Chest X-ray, PA view. Patient: 47 years old, sex M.
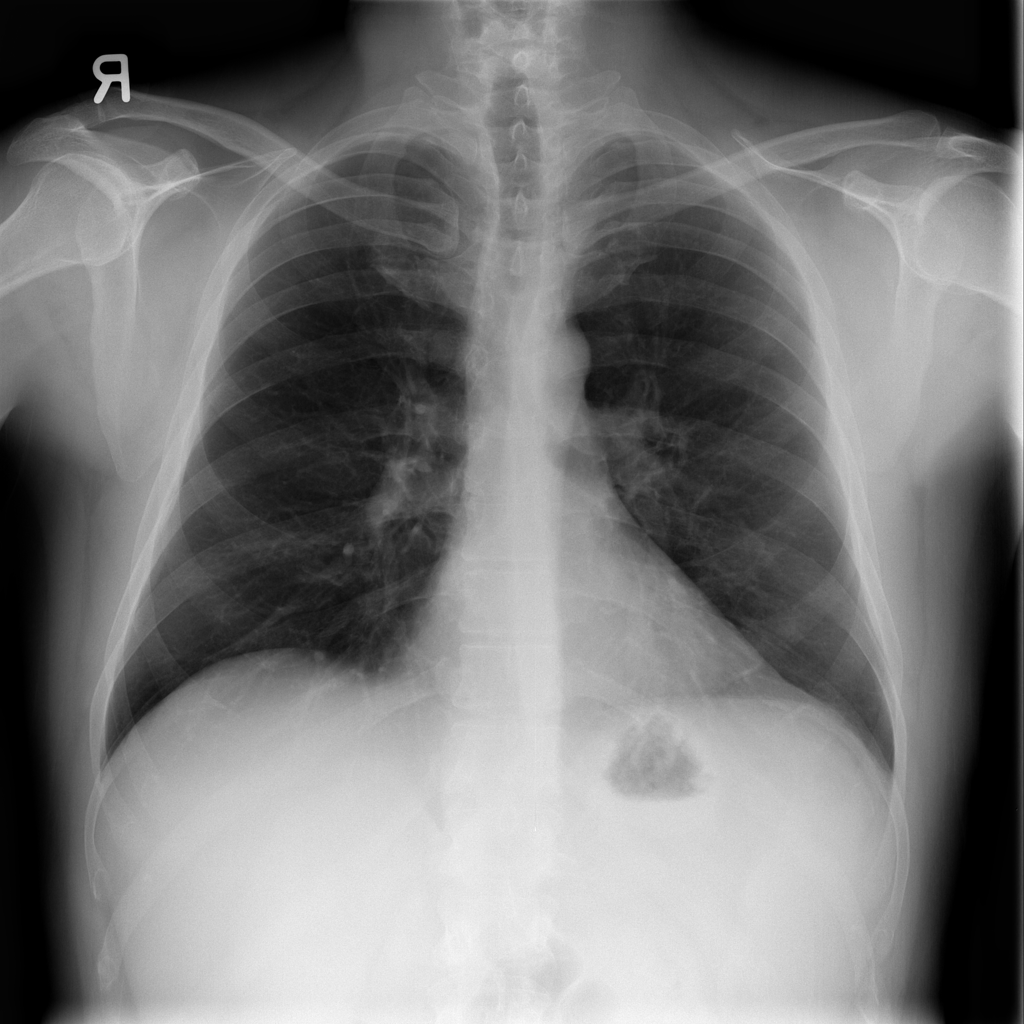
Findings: No Finding